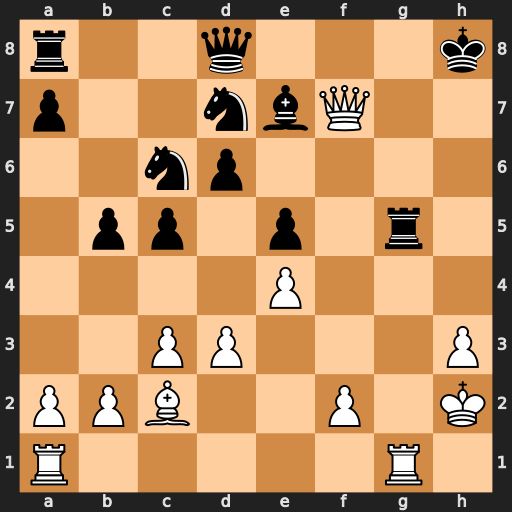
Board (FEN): r2q3k/p2nbQ2/2np4/1pp1p1r1/4P3/2PP3P/PPB2P1K/R5R1
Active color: w
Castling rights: -
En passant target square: -
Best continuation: Rxg5 Bxg5 Qh5+